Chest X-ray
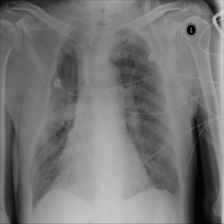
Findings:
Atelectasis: negative
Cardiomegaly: negative
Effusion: negative
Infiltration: negative
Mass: negative
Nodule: negative
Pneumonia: negative
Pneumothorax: negative
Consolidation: negative
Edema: negative
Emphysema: negative
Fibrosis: negative
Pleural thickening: negative
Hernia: negative